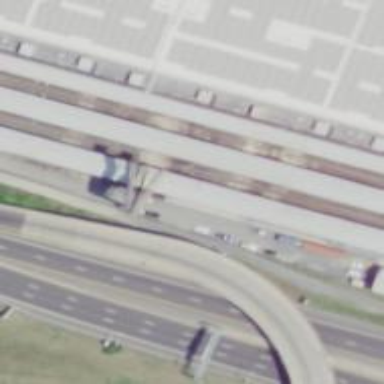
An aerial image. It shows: Urban freeway/expressway bridge connecting to motorway link.